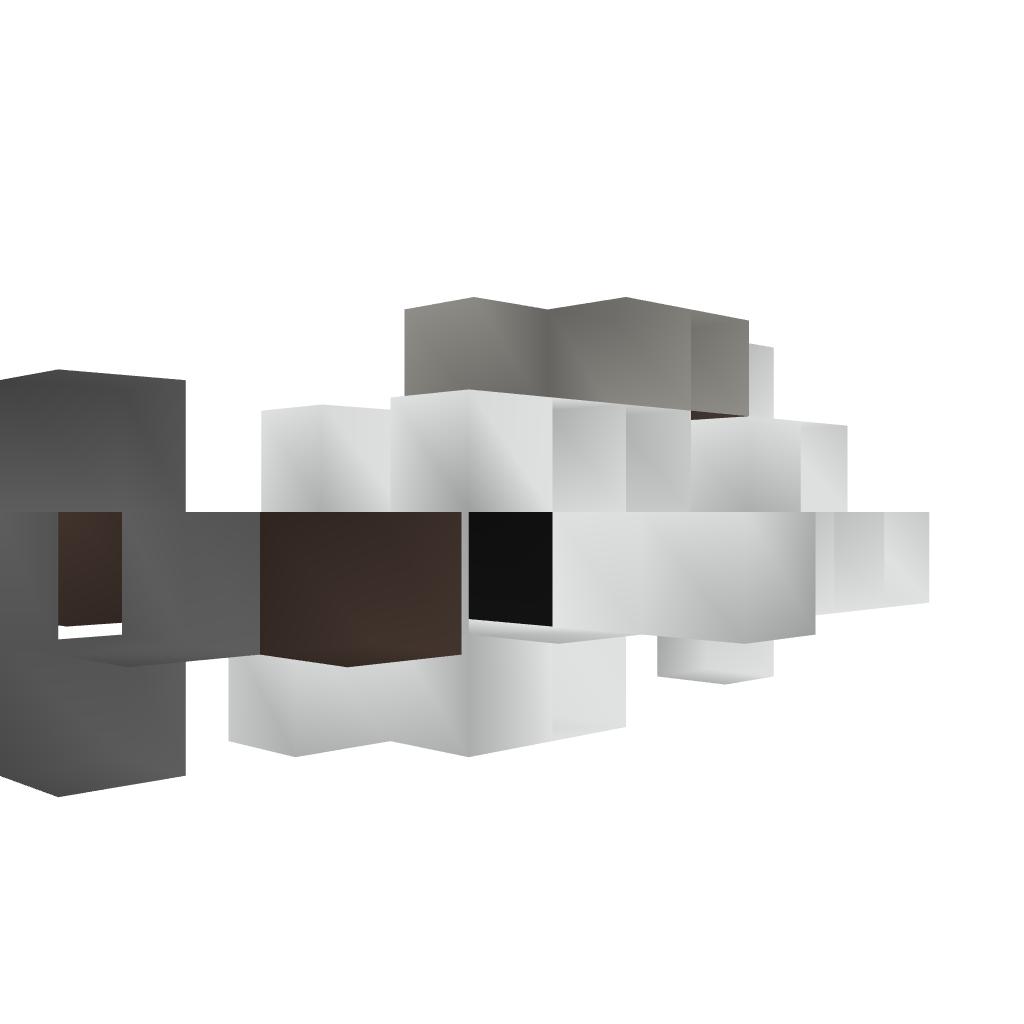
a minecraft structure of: Fighter Kn 141 I